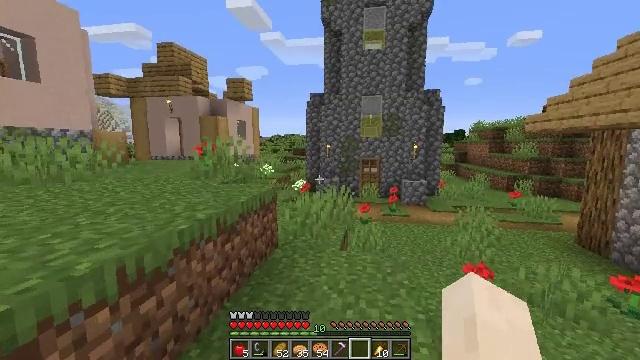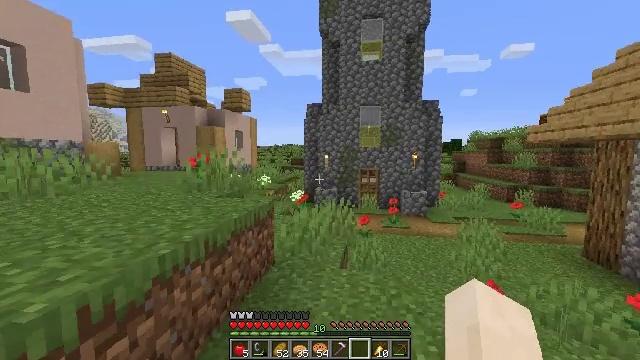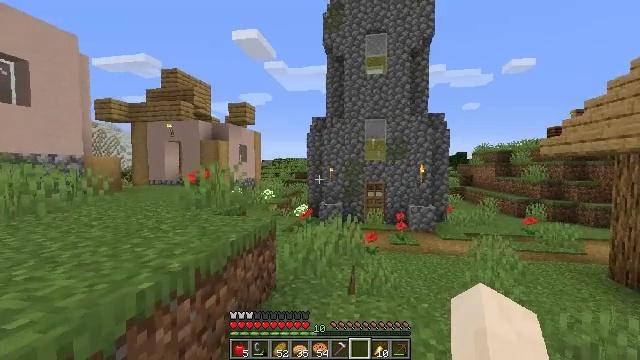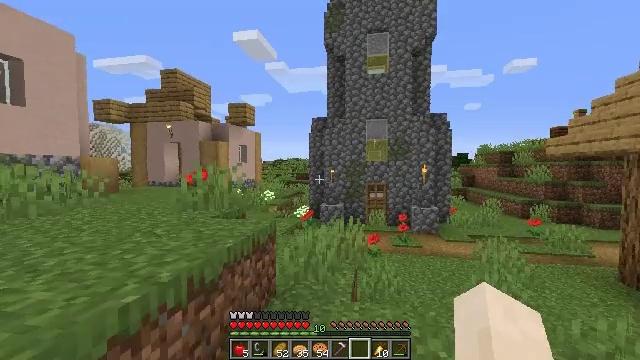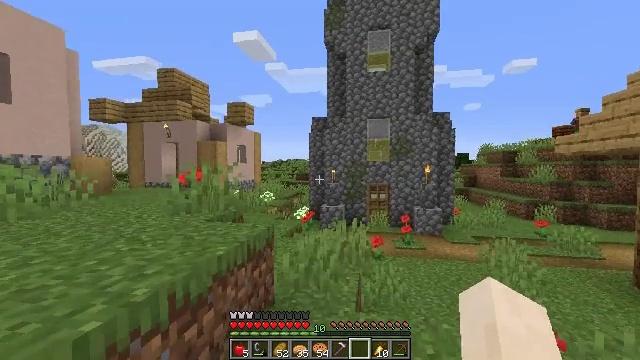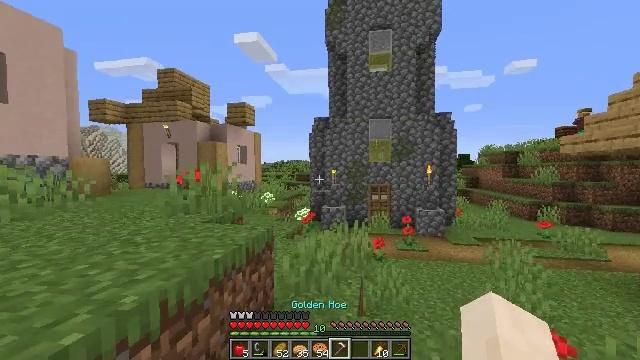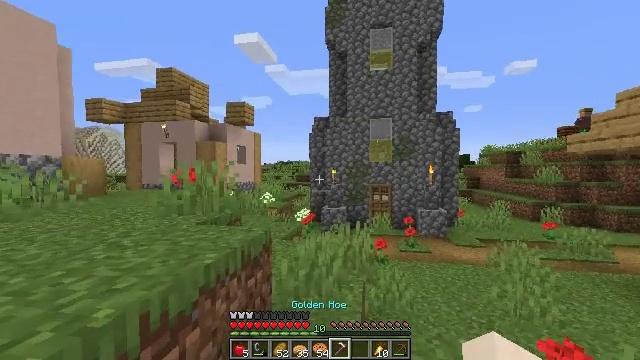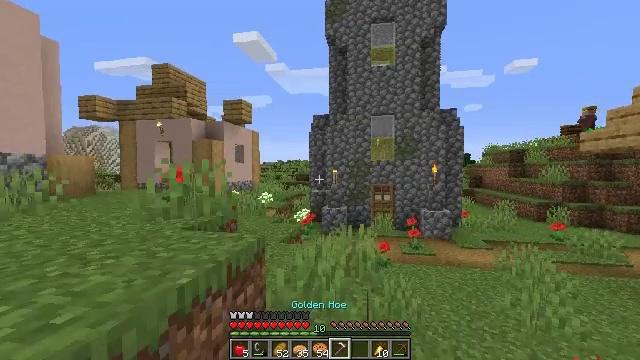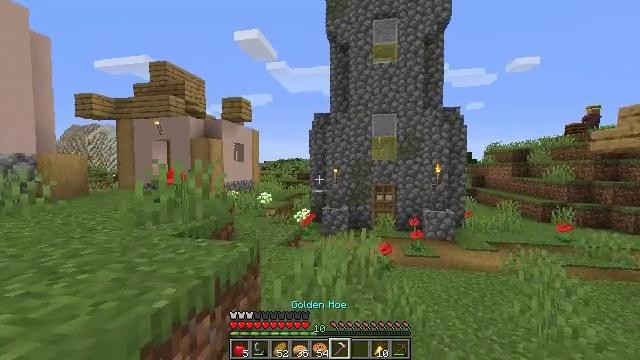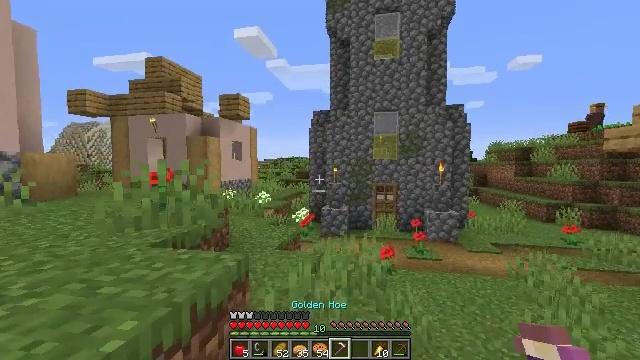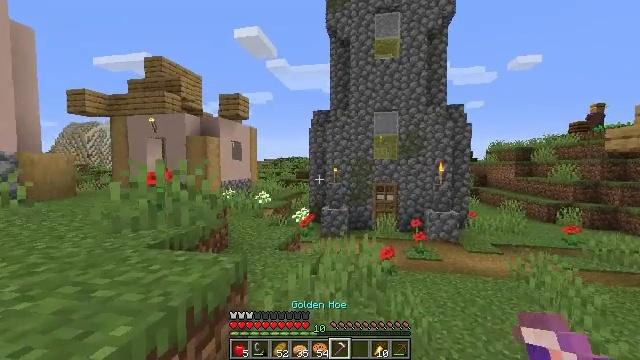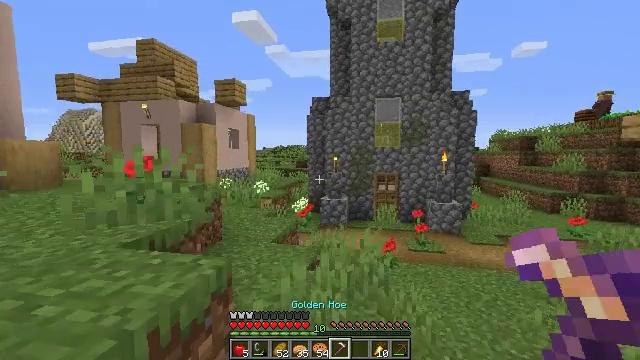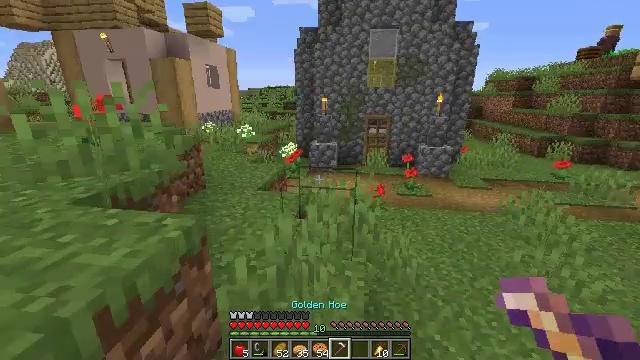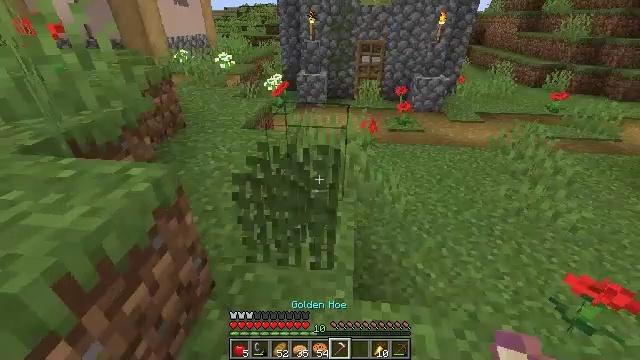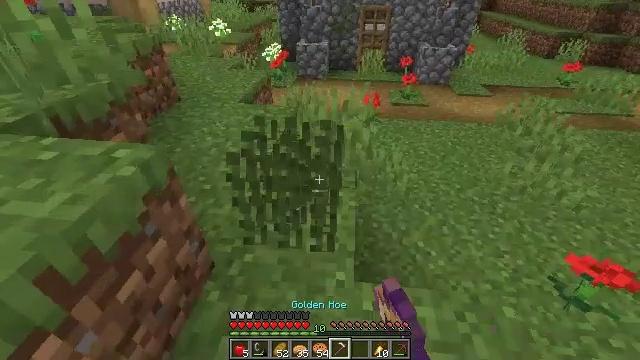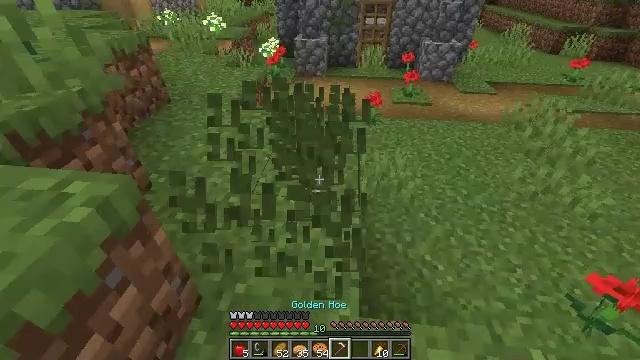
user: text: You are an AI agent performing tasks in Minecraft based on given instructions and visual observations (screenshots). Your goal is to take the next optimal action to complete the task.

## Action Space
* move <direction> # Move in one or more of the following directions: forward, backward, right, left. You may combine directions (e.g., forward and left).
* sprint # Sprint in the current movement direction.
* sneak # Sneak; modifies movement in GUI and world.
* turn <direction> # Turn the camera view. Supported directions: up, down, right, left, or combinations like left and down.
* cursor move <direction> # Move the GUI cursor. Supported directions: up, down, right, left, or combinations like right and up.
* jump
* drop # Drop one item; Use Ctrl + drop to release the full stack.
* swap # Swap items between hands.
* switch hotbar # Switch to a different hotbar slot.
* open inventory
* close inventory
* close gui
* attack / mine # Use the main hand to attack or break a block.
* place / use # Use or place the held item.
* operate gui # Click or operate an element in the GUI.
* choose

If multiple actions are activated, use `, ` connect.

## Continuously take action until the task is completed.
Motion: motion action
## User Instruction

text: Gather grass by holding the left mouse button.
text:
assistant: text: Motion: move forward, turn up
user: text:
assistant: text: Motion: move forward, turn up
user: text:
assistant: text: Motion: move forward
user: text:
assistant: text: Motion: move forward
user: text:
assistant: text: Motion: move forward
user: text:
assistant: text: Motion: move forward
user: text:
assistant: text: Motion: move forward
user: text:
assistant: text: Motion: move forward
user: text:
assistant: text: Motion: move forward
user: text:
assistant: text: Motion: move forward
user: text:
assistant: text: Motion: move forward, turn down
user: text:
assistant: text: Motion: move forward, turn right and down
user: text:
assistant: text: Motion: move forward, turn right and down, attack / mine
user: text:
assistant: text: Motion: move forward, turn down, attack / mine
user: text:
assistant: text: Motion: attack / mine
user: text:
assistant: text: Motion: attack / mine
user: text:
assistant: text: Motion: move back, attack / mine
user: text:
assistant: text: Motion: move back
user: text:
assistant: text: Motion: move back
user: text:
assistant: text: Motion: move back
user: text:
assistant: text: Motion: no_op
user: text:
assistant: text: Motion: no_op
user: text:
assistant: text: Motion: turn up
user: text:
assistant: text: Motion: move forward, turn up
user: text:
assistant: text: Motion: move forward, turn up
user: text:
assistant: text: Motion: move forward, turn left and up
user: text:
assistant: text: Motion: move forward, turn left and up
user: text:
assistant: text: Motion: move forward, turn left and up
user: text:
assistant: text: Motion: move forward, turn left and up, attack / mine
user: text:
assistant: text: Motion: turn left and up, attack / mine